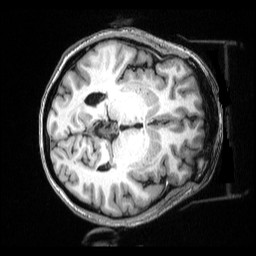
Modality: T1w
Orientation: axial
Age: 45
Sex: female
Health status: healthy
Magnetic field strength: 3 T
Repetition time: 2.53 s
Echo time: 0.00331 s